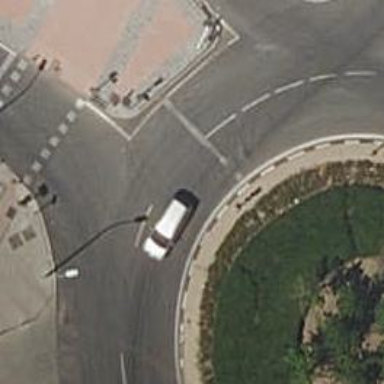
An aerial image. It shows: Residential road with asphalt surface leading up to roundabout.